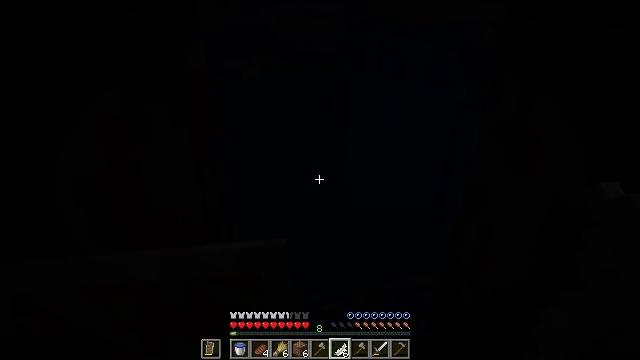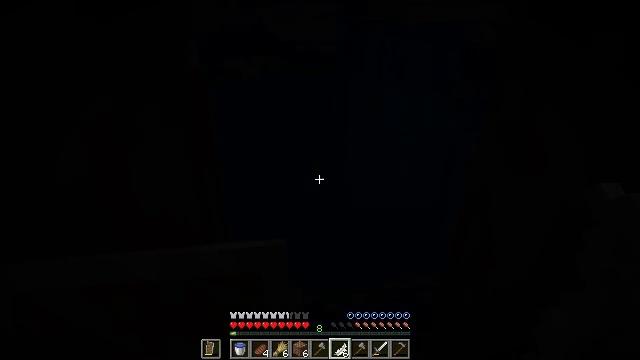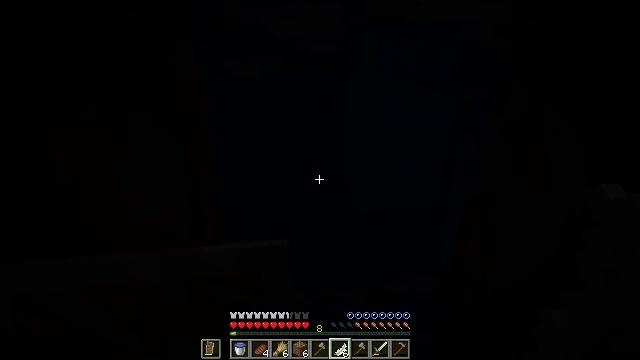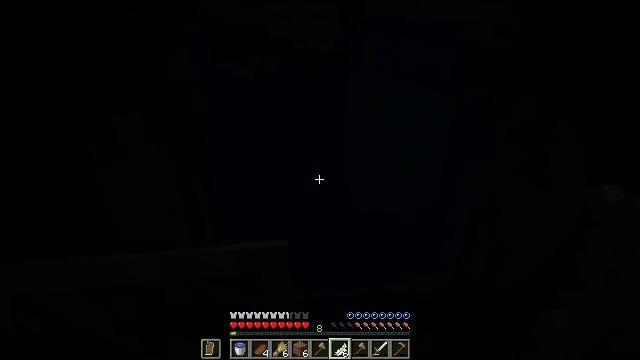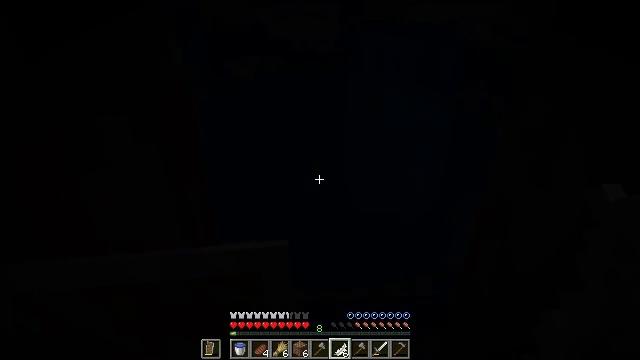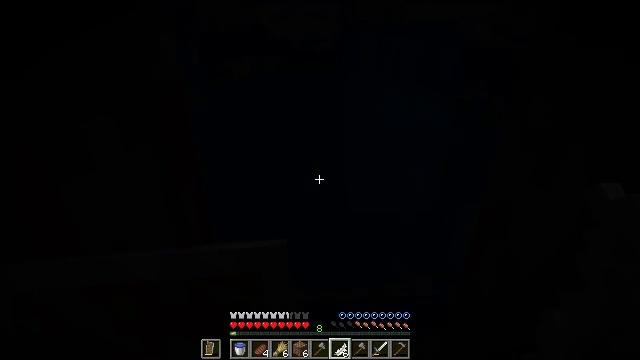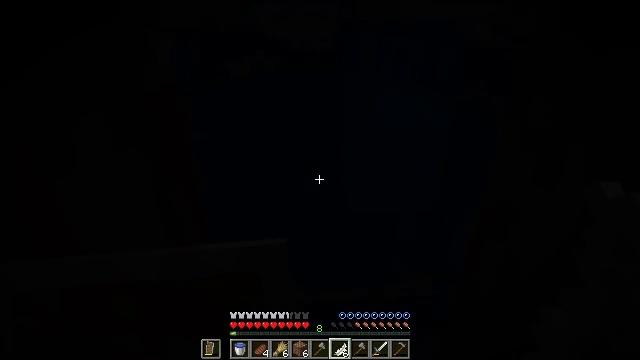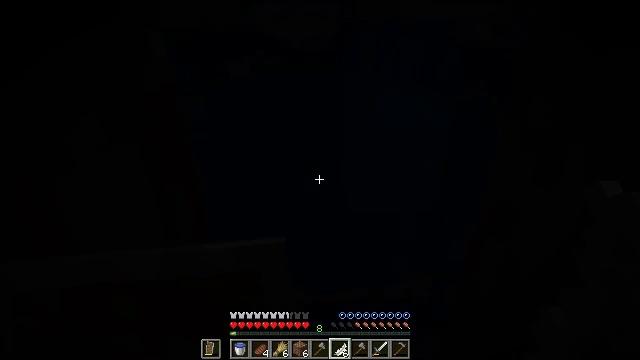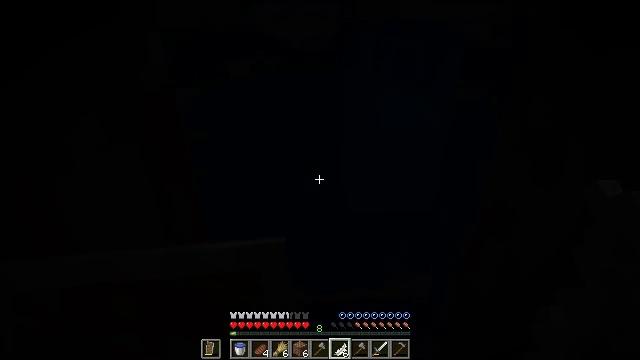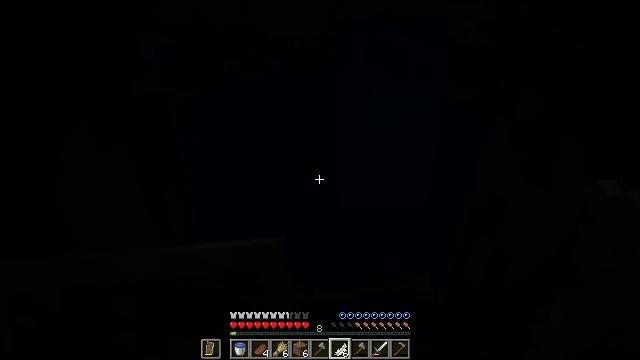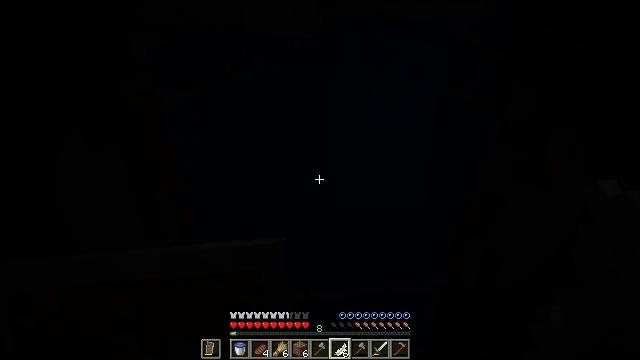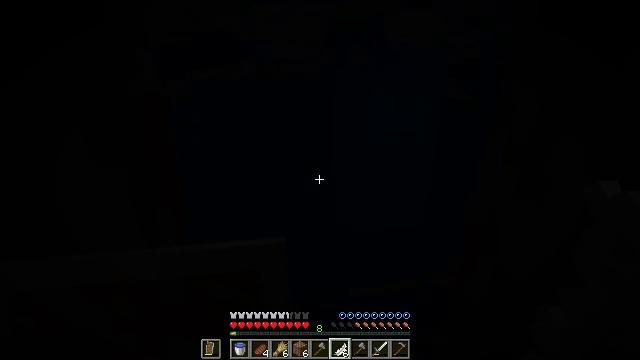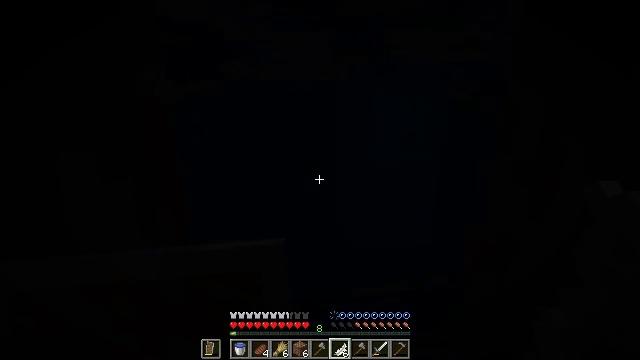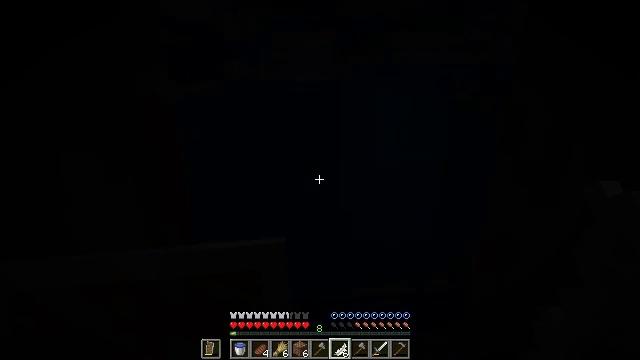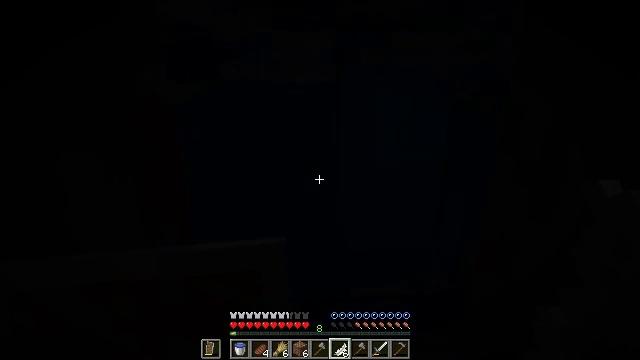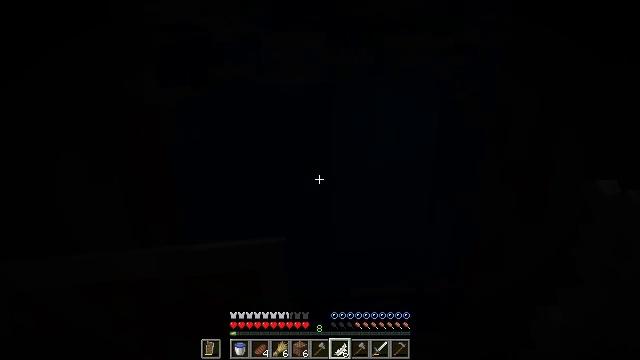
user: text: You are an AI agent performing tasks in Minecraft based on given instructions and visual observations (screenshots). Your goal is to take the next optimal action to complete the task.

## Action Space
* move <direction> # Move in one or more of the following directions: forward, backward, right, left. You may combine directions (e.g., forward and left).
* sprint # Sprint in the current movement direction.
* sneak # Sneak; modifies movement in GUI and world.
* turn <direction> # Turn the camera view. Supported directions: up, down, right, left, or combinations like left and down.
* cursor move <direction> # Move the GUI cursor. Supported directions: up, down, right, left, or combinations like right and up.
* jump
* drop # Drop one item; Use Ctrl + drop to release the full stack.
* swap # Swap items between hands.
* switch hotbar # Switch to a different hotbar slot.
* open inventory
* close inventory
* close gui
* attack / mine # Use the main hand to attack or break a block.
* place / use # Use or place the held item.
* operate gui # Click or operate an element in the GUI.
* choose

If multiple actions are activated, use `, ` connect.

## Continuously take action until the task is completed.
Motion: motion action
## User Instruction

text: Attack the oak door to gather it.
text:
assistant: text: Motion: move forward
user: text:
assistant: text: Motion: move forward
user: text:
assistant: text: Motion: no_op
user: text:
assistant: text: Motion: no_op
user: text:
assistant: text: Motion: no_op
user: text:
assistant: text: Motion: no_op
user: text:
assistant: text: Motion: no_op
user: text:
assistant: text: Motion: no_op
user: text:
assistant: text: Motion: turn right
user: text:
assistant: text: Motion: turn right
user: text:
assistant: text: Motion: turn up
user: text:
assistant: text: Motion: turn left and up
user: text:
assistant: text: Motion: no_op
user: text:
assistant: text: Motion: no_op
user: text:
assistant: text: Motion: turn right
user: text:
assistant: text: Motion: turn right
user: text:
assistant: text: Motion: turn right and down
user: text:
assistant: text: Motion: turn left and down
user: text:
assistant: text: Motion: no_op
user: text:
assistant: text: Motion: no_op
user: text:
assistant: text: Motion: no_op
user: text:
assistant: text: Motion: no_op
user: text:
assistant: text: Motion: no_op
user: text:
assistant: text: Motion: no_op
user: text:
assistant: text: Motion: no_op
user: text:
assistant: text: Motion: no_op
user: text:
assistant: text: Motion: no_op
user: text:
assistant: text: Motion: no_op
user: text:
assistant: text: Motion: no_op
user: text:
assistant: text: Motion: no_op